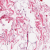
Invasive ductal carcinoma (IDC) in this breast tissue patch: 0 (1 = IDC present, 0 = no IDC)